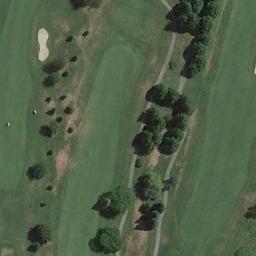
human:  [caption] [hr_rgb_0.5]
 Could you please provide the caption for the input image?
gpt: There are many trees near the golf course .

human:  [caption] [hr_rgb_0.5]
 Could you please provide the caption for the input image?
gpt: The golf course has some fairways, Barrier trees and a sandpit and some barrier trees are on both sides of the fairways .

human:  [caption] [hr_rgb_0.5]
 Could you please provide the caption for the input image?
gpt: There are a few bunkers and a few paths on the large green lawn on the golf course and many trees .

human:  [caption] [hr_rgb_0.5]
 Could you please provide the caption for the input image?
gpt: About twenty sand bunkers are built around the lake .

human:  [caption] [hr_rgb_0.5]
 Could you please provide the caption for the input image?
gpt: There are many green trees and a bunker on the golf course .